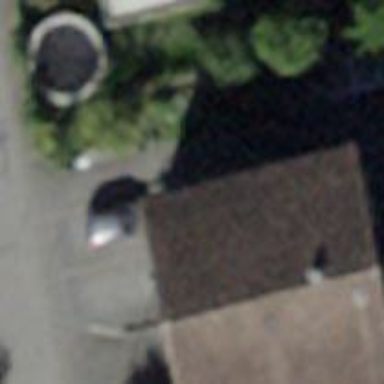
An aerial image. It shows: Simple house.